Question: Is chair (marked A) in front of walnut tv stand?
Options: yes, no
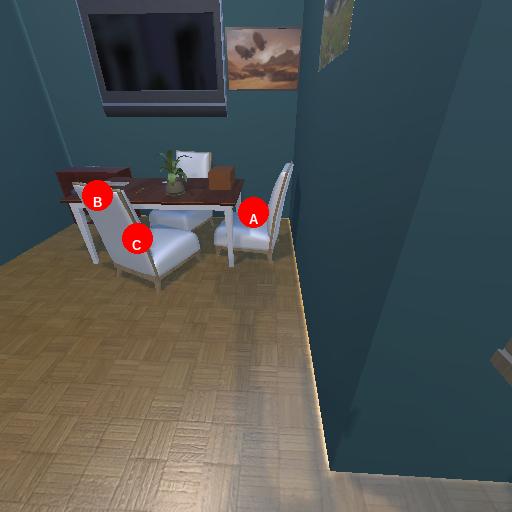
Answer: yes